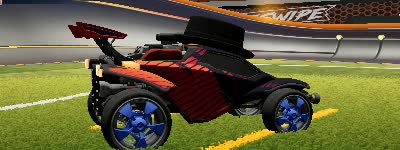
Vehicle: octane